Interaction volume radius: 10 \u00c5
Interaction volume height: 40 \u00c5
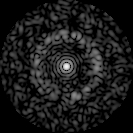
Disorder parameter: 0.8419